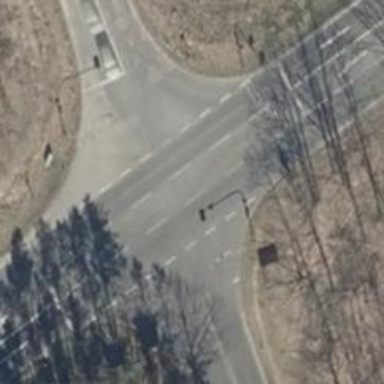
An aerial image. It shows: Road with traffic signals.